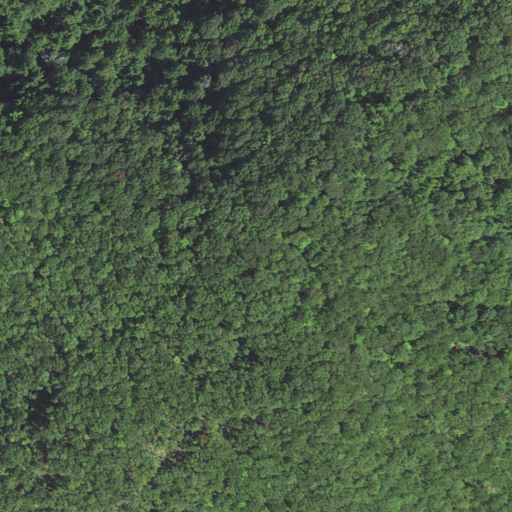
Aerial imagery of mountain in North Carolina named Carroll Mountain containing only deciduous forest